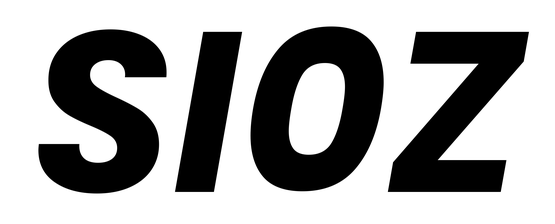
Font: Poppins-BoldItalic